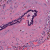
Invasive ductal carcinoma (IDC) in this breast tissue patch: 0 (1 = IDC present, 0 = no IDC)